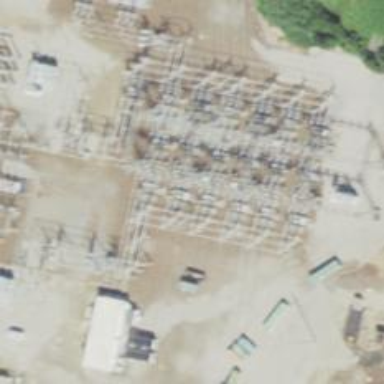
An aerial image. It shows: Switch used for power control.